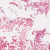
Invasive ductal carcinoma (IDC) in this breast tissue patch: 0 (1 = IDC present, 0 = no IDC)